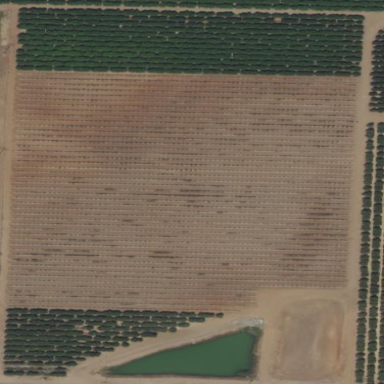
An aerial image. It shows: Orange orchard with beautiful orange trees.